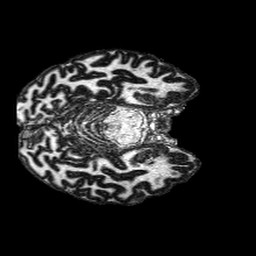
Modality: MP2RAGE
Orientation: axial